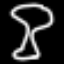
Label: hourglass